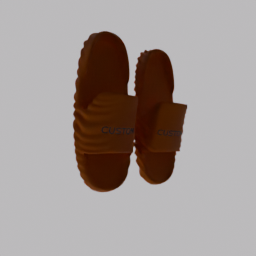
Label: people